Interaction volume radius: 5 \u00c5
Interaction volume height: 15 \u00c5
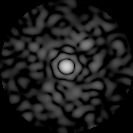
Disorder parameter: 0.8766